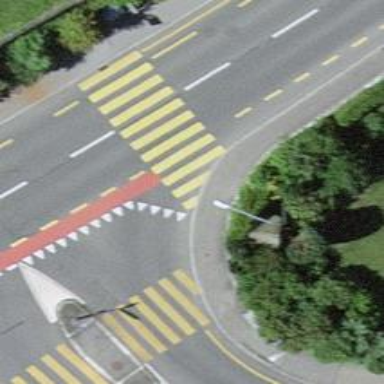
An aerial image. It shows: Kerb serving as barrier.